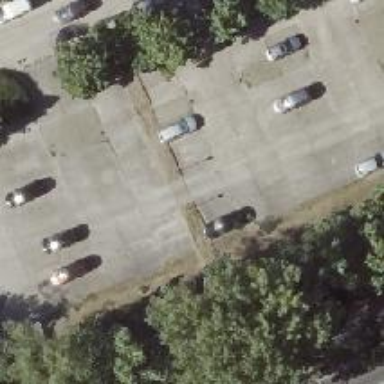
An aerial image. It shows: Concrete parking aisle designated as service road.